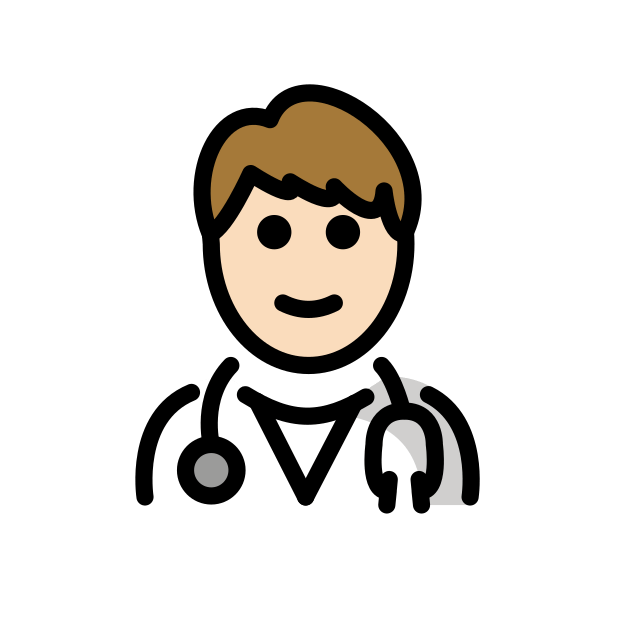
man health worker: light skin tone